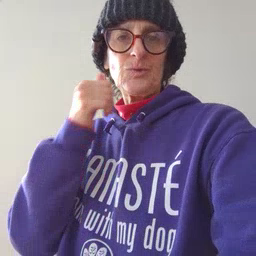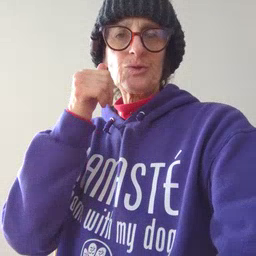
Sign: girl